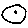
Label: moon